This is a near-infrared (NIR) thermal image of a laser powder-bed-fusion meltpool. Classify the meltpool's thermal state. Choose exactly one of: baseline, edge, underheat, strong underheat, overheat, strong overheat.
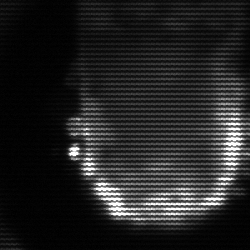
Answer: baseline